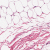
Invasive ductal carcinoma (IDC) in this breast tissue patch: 0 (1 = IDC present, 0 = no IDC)